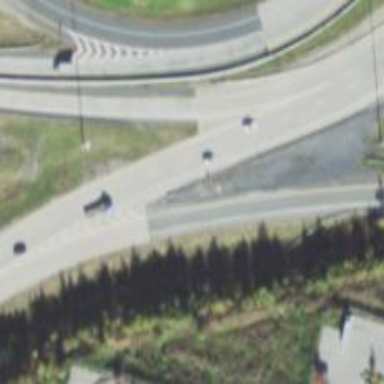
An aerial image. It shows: Asphalt motorway link.